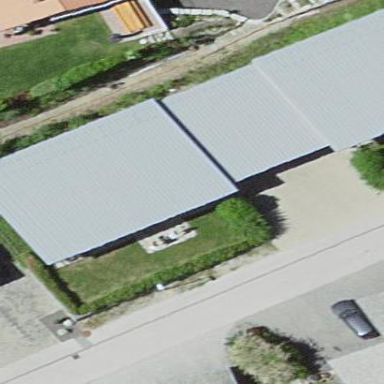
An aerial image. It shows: Semi-detached house.